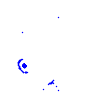
Particle: pion